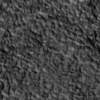
Label: not_dusty